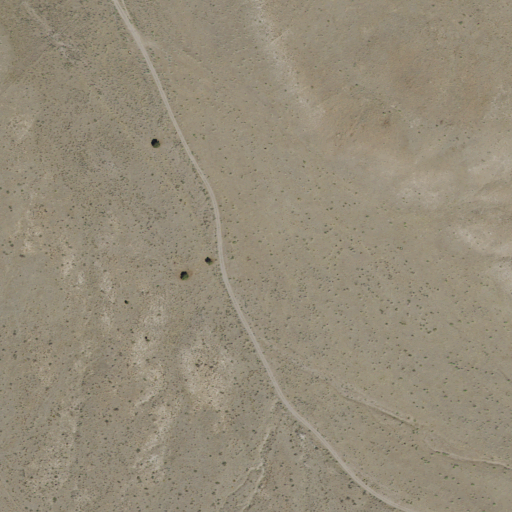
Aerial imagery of valley in Utah named Hot Springs Canyon containing grassland, medium intensity development, shrub, open development, and low intensity development